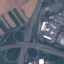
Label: Highway